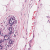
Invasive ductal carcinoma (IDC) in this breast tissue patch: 0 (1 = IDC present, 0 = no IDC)